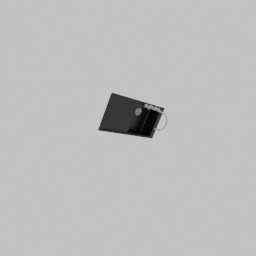
Label: appliances